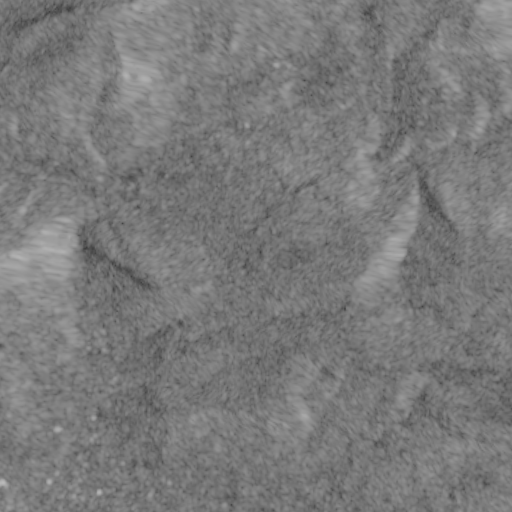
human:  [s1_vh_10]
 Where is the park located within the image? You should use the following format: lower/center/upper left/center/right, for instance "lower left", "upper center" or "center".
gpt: The park is located in the lower left of the image.
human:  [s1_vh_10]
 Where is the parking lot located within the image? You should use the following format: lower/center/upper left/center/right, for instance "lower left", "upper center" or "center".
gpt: The parking lot is located in the left of the image.
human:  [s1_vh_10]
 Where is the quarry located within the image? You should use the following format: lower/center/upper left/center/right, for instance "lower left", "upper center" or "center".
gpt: The quarry is located in the upper center of the image.
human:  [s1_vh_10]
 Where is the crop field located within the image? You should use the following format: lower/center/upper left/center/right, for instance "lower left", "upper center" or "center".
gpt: There is no crop field in the image.

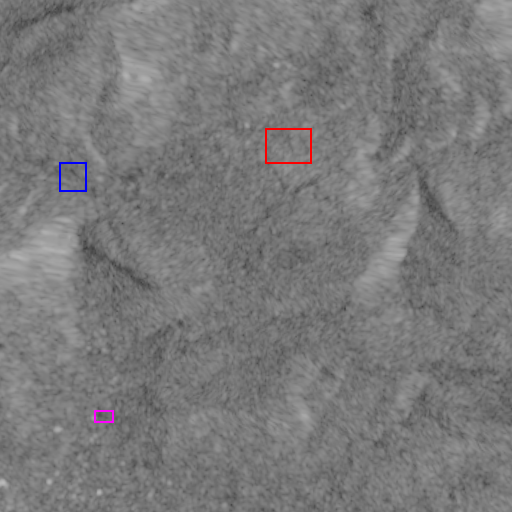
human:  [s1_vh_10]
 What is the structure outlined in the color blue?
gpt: The structure outlined in blue is a crop field.
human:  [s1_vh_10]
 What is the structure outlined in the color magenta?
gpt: The structure outlined in magenta is a park.
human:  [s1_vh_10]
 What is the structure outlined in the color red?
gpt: The structure outlined in red is a quarry.
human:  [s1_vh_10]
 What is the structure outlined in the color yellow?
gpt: There is no yellow outline.